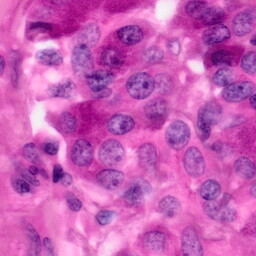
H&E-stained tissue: Pancreatic